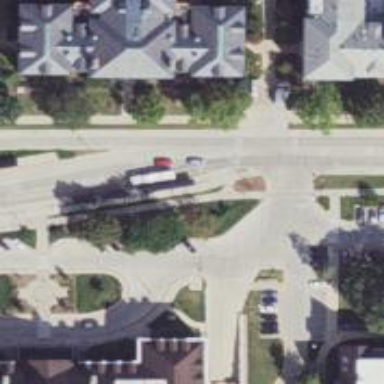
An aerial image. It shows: Uncontrolled road crossing.